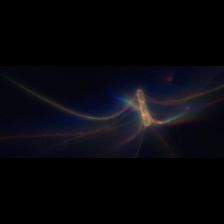
Taxon: Chaetoceros
Group: Diatoms